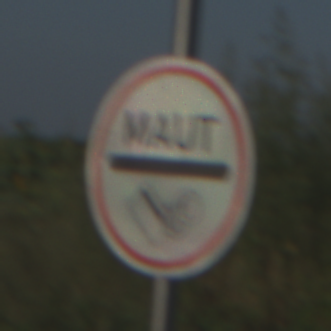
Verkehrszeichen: MautflichtigeStrecke
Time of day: MorningAfternoon
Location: Outdoor (RoadRail)
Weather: Clear
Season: NotSpecified
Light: Natural